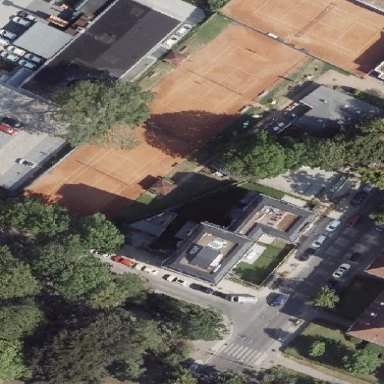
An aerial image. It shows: Clay tennis court in leisure land pitch.